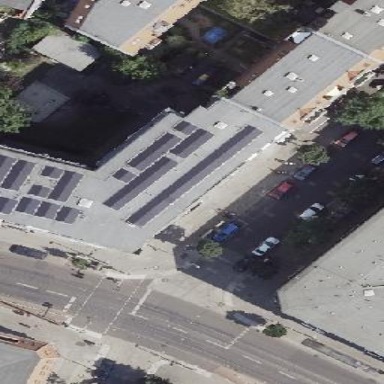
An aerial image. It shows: Solar power generator with photovoltaic panels.